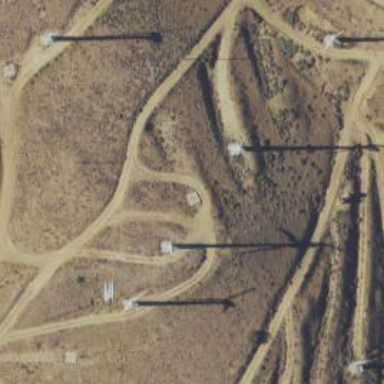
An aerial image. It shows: Wind power generator with wind turbines.